Question: I am looking for an algorithm or (preferably) a package in R that can find the intersection of many halfspaces and then plot their intersection.
I'll define the problem mathematically. Suppose you have a collection of N halfspaces defined to be S_i = {(x,y)|y >= a_i + b_i * x} for i = 1,2,...,N where x and y are real numbers and a_i and b_i are fixed real numbers. I know (a_i,b_i) for i = 1,2,...,N. I need to find the set S = S_1 intersect S_2 intersect ... intersect S_N and then plot S. An example of what I am looking for is below.

The thin lined blue region is the intersection of the halfspaces S and the thick blue lines are the halfspace boundaries, y = a_i + b_i * x. I don't want the boundaries outside the intersection to be plotted, they are there to make this example clear. Please ignore the orange arrow and the dots.
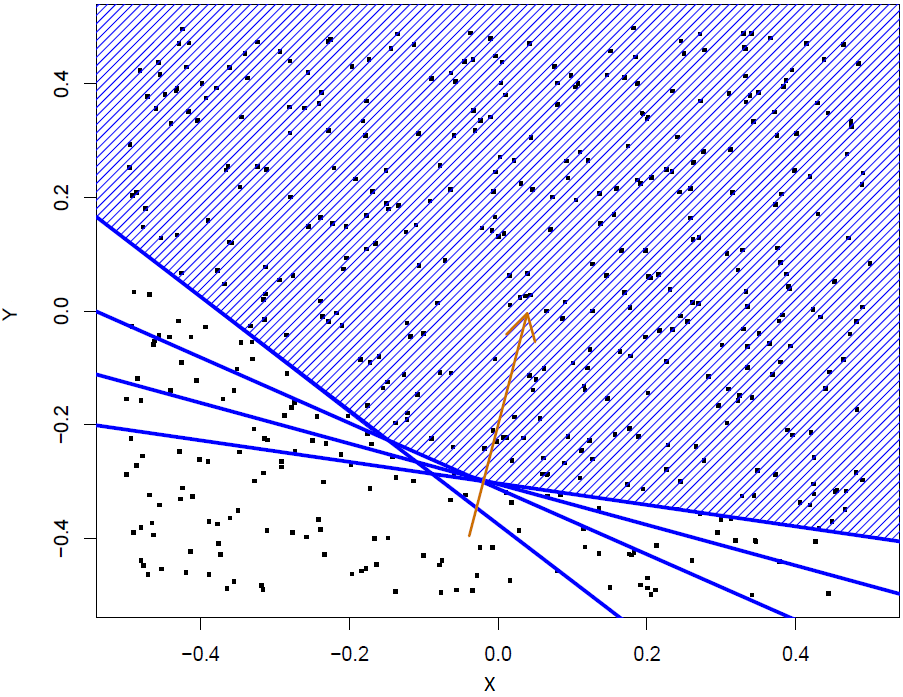
Answer: You do not give any explicit examples of the lines that you want nor the data structure that you are using to store the lines, so I just give some example. I have the lines as functions. You can choose a range of x values that extends beyond the region you want to plot and find the largest value of the L(x) for each x. Use these to plot a polygon showing the desired region. I make two plots, with and without the boundary lines, to show how the region fits the line.
'''
L1 = function(x) { -0.25 - 1*x }
L2 = function(x) { -0.25 - 0.6*x }
L3 = function(x) { -0.25 - 0.3*x }
L4 = function(x) { -0.3 - 1.5*x }
x=seq(-1,1,0.01)
Y = pmax(L1(x), L2(x), L3(x), L4(x))
par(mfrow=c(1,2))
plot(NULL, xlim=c(-0.5,0.5), ylim=c(-0.5,0.5))
polygon(c(-1,x,1),c(2,Y,2), col="blue", density=10)
plot(NULL, xlim=c(-0.5,0.5), ylim=c(-0.5,0.5))
polygon(c(-1,x,1),c(2,Y,2), col="blue", density=10)
lines(x, L1(x))
lines(x, L2(x))
lines(x, L3(x))
lines(x, L4(x))
'''
<URL>